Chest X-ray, AP view. Patient: 60 years old, sex F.
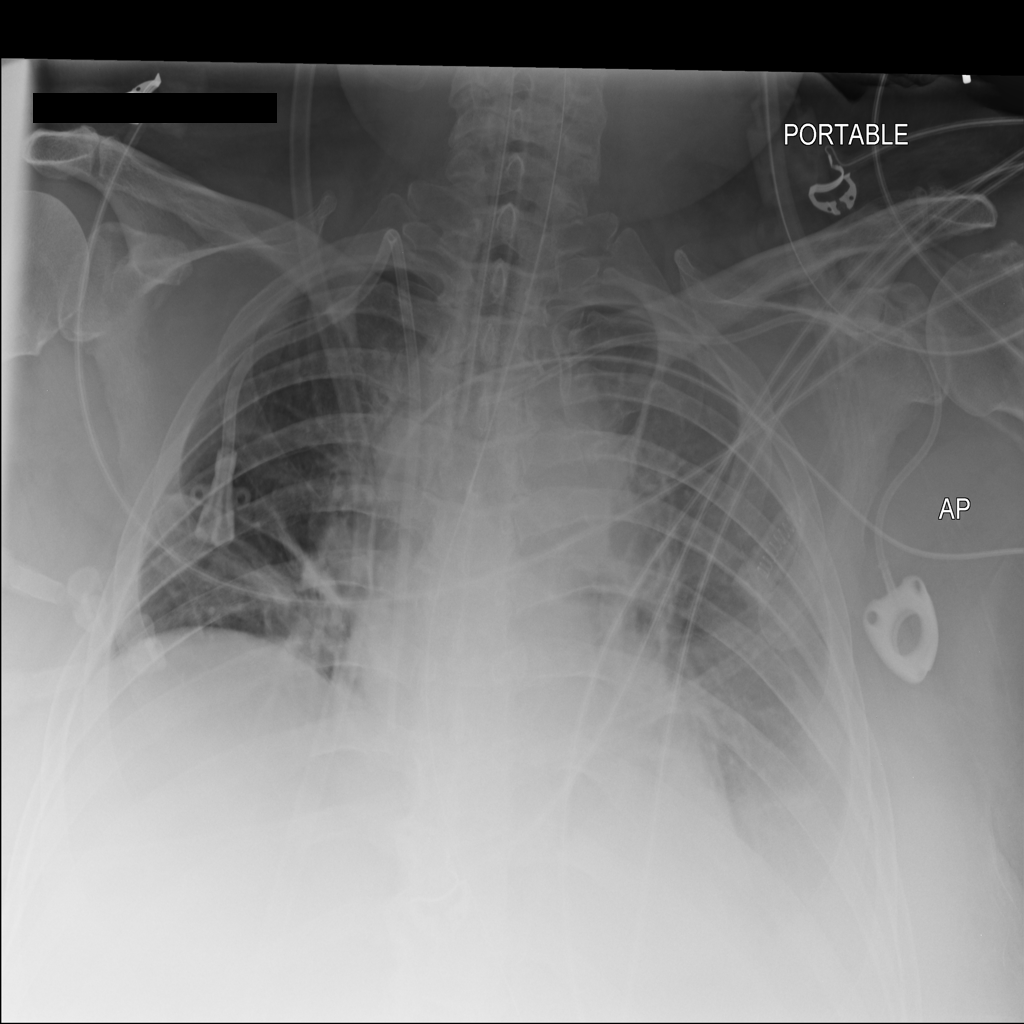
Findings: Atelectasis, Effusion, Infiltration, Pleural_Thickening